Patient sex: F
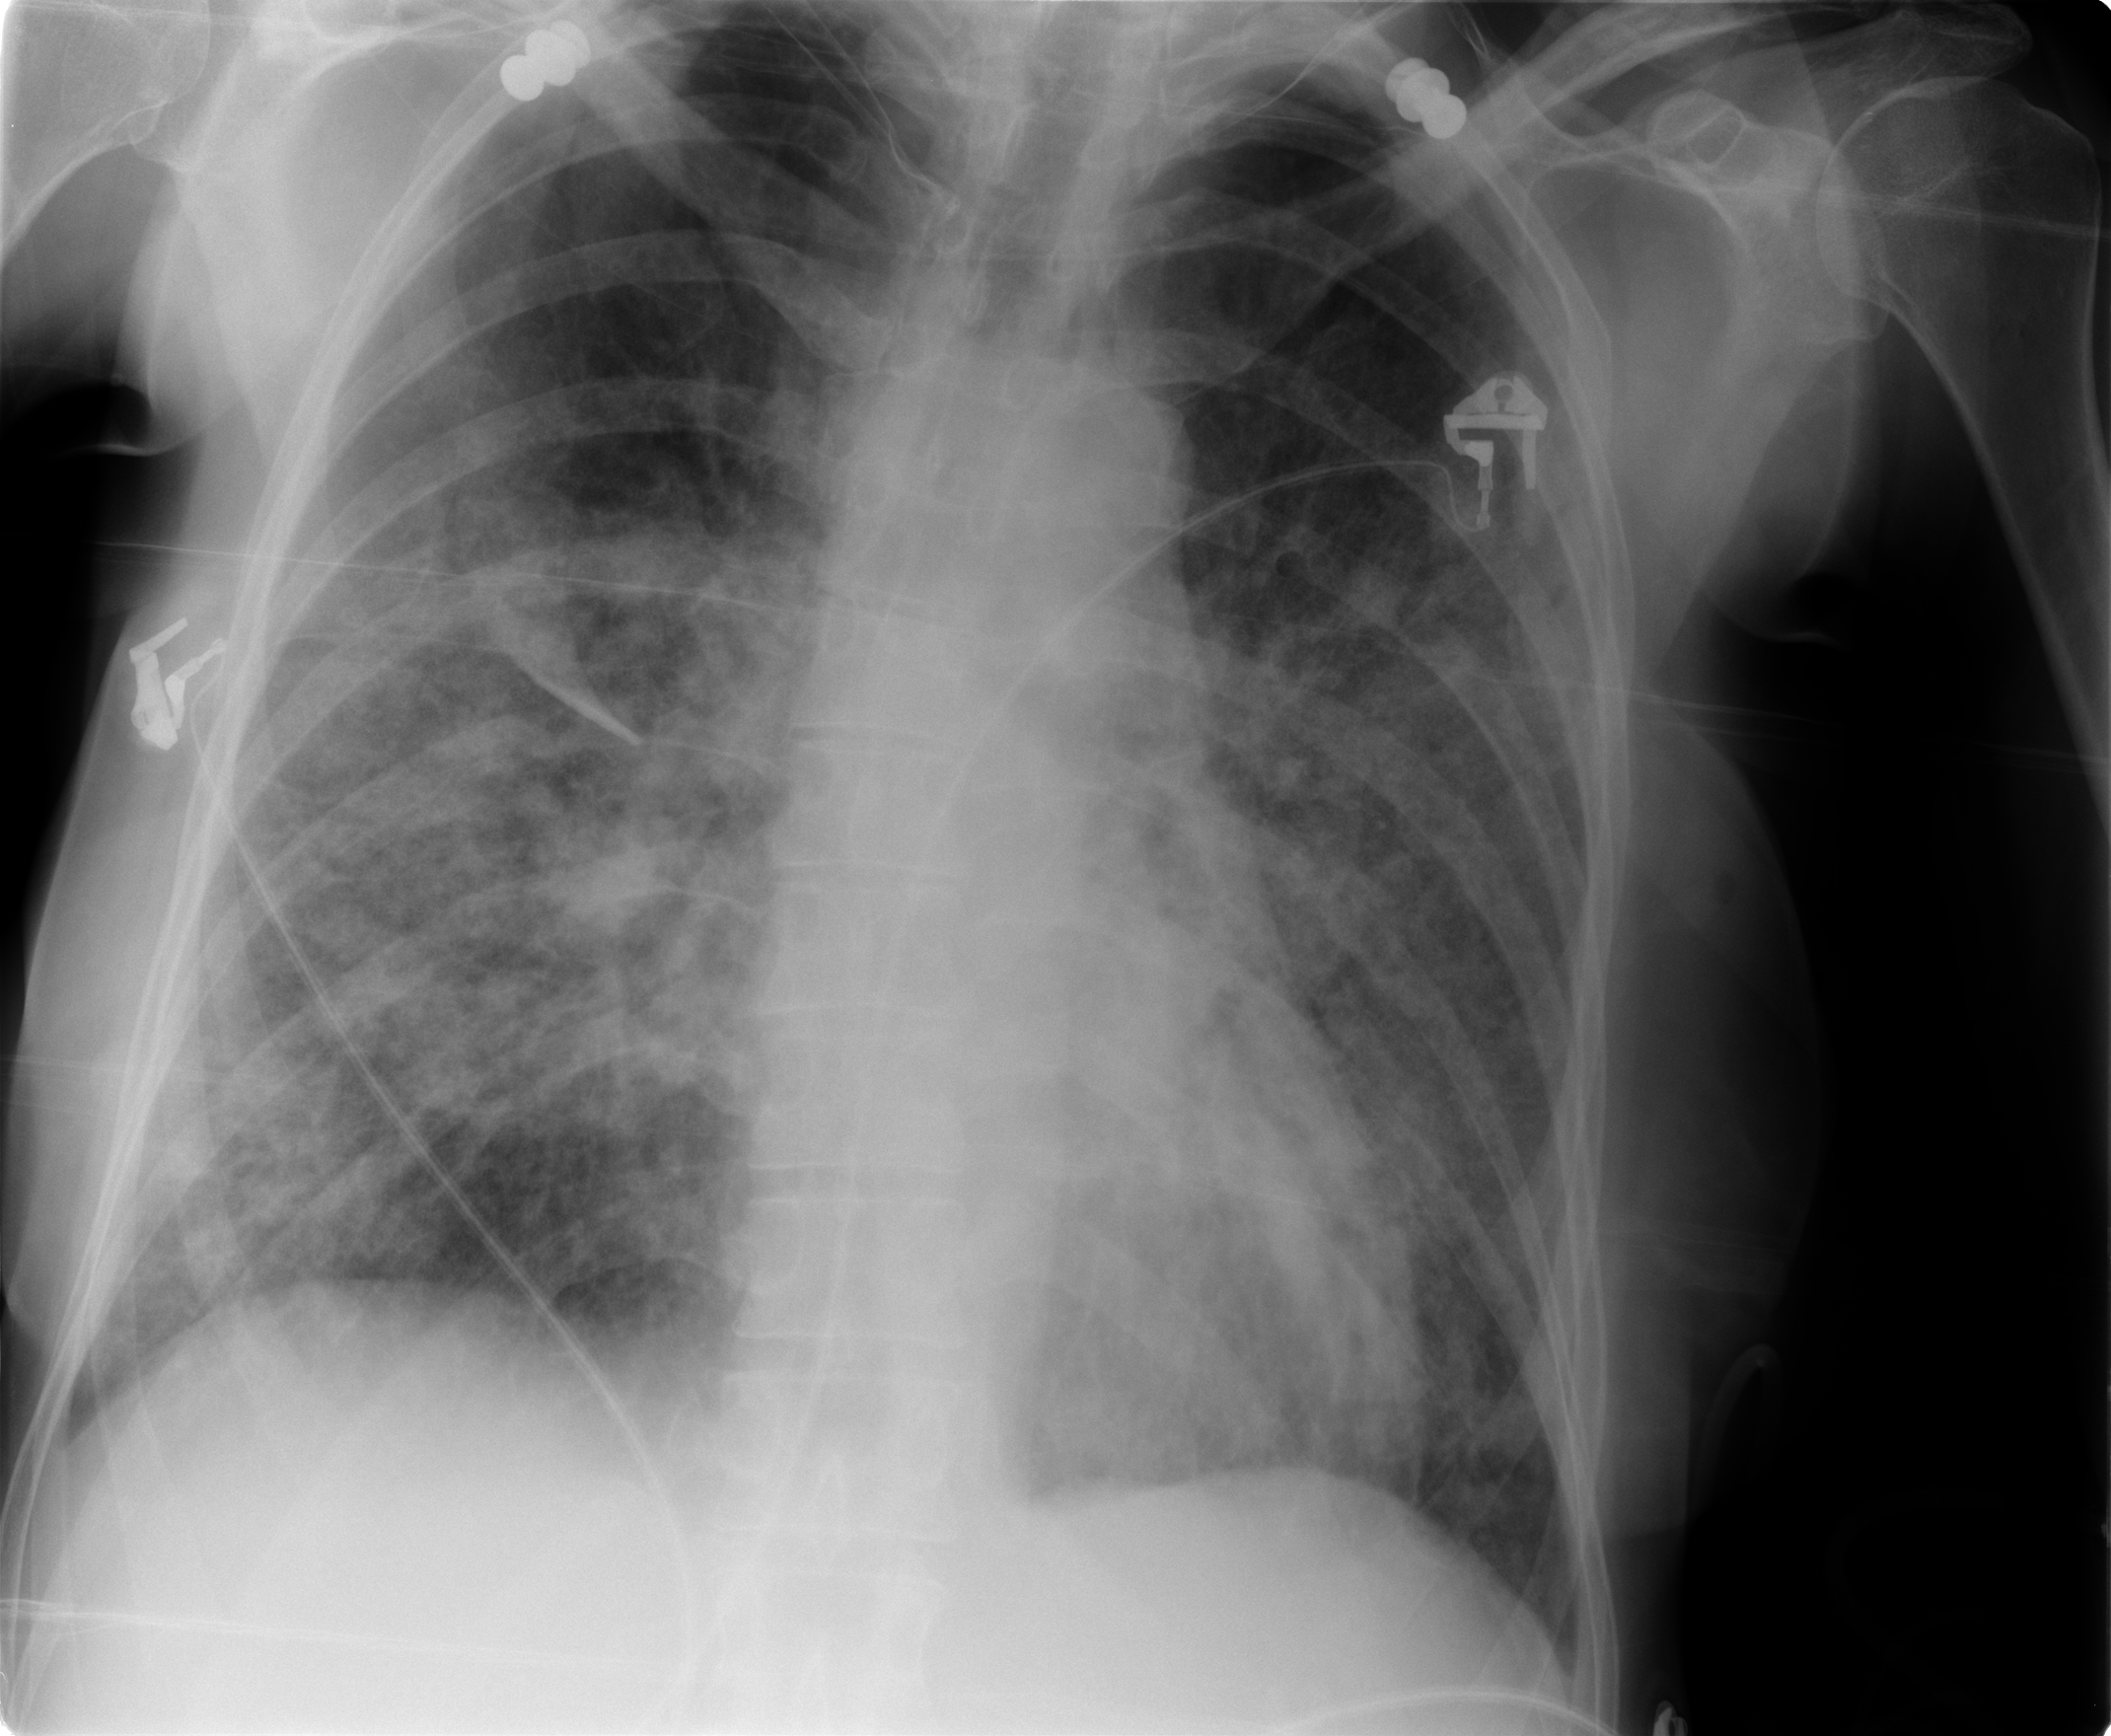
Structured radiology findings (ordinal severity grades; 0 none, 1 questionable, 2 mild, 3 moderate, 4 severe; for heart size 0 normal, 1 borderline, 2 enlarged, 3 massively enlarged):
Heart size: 0
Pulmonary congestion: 2
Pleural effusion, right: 0
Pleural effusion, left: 0
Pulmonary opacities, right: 3
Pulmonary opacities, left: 3
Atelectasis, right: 2
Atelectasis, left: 2